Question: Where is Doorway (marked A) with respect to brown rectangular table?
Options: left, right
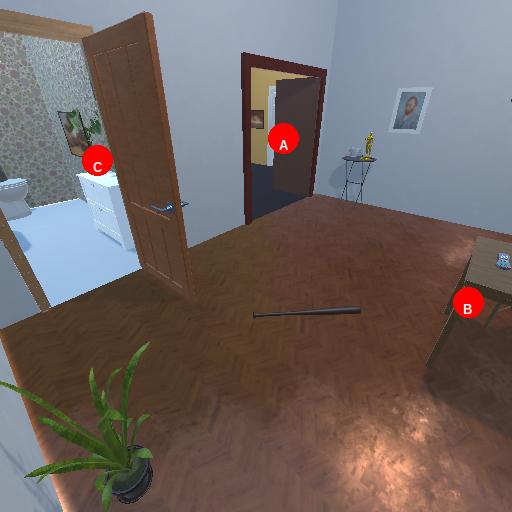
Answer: left